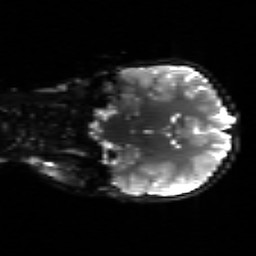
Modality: sbref
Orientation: coronal
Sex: female
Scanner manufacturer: siemens
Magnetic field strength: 3 T
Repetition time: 5 s
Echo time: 0.071 s